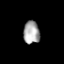
Tissue: prostate
Cell type: B cells
Senescence score: 0.3606
Nuclear area (px): 361
Mean DAPI intensity: 167.166